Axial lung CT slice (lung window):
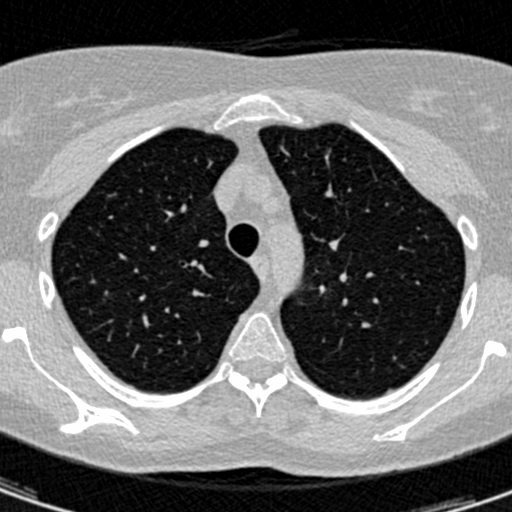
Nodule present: no